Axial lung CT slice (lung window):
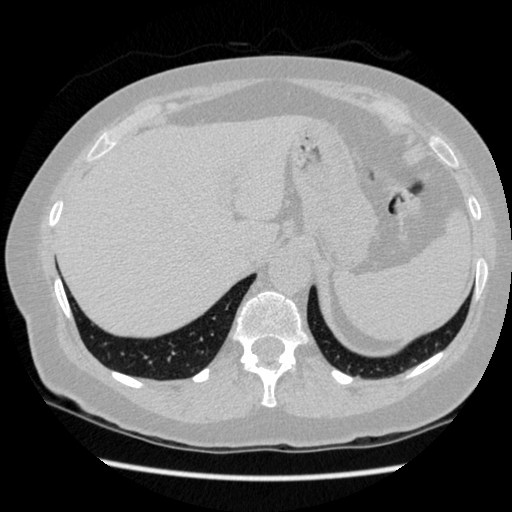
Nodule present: no